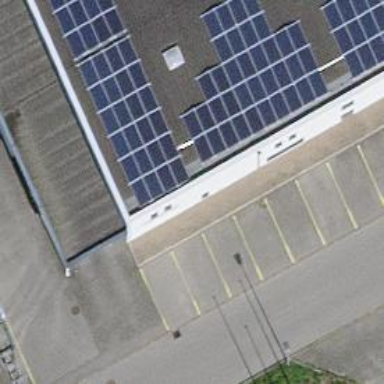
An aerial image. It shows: Solar power generator using photovoltaic panels.